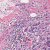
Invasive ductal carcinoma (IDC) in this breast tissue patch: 1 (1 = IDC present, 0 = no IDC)